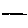
Label: bird